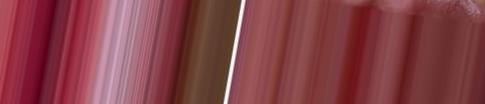
Condition: Tooth Discoloration